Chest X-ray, PA view. Patient: 34 years old, sex M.
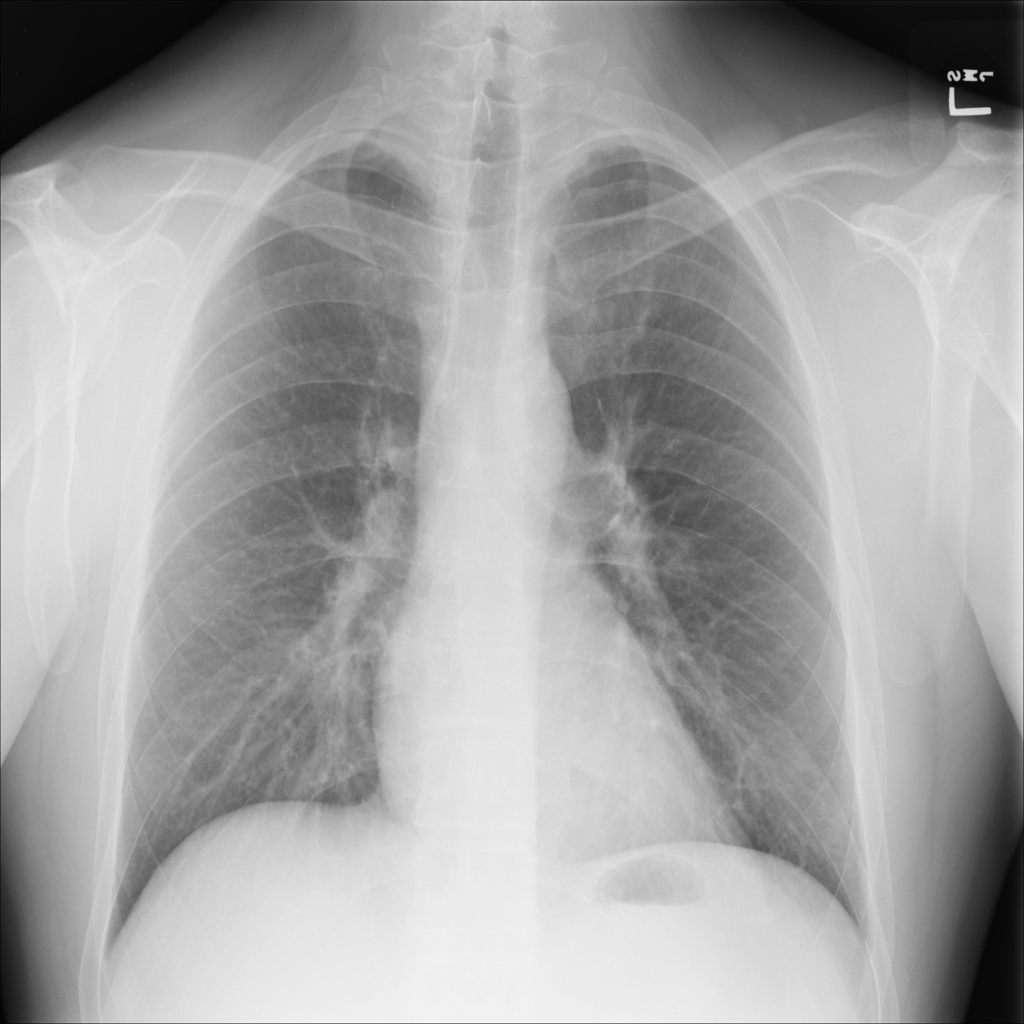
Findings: No Finding